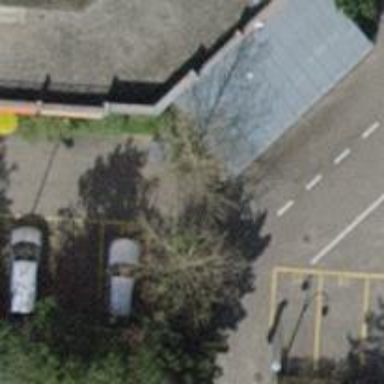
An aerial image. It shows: Bollard barrier.